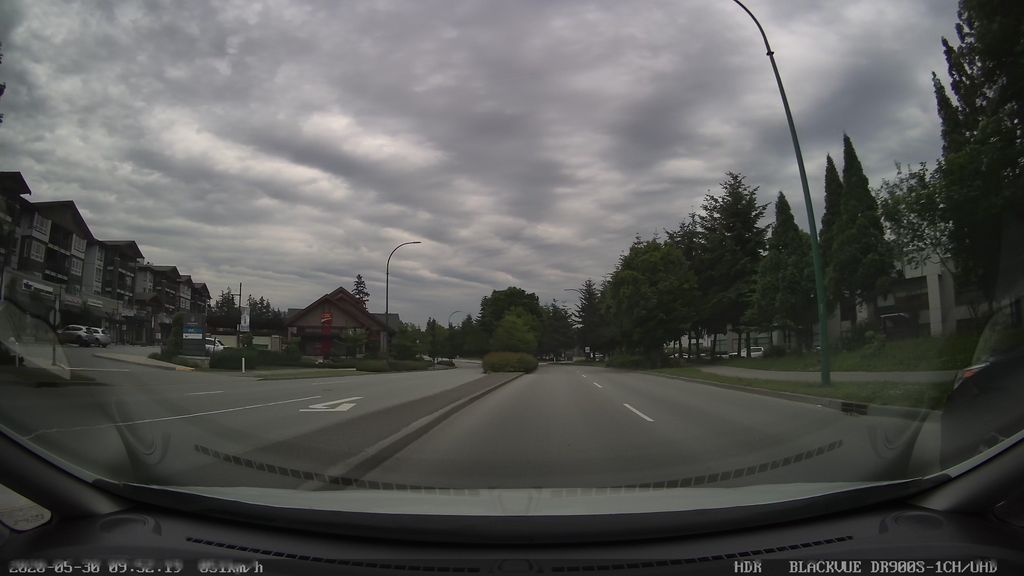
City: vancouver